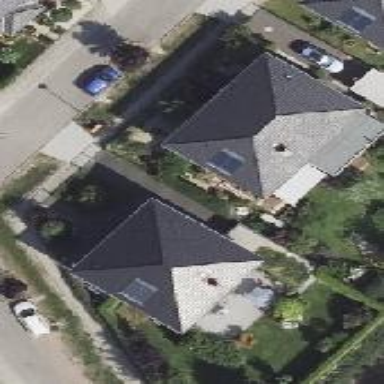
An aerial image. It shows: Hipped roof house.